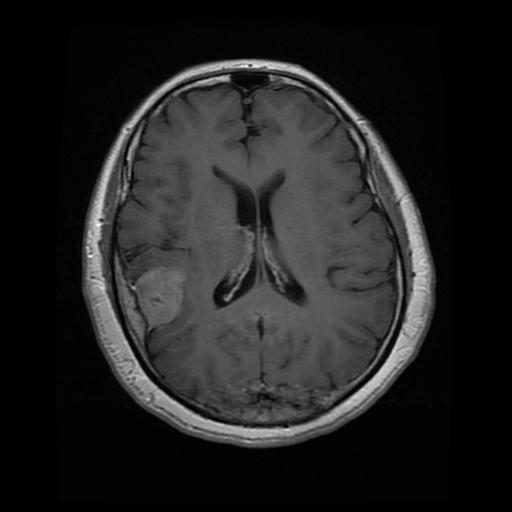
Label: meningioma